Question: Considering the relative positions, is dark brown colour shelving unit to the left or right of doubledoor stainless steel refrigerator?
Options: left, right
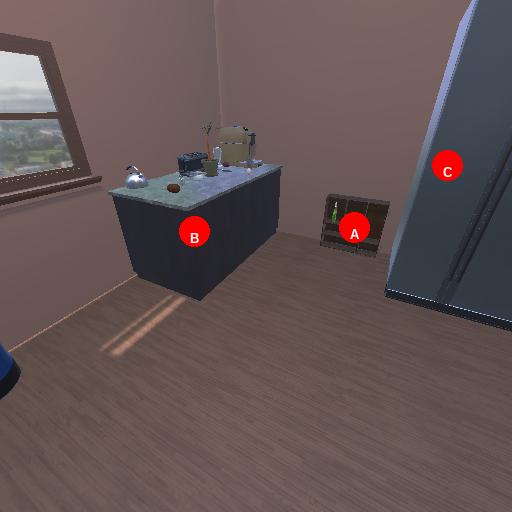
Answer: left